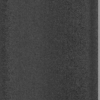
Label: dusty